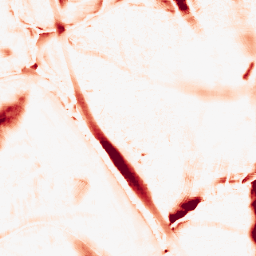
Category: morphological
Decomposition family: morphological_ellipse
Decomposition parameters: operation: opening
width: 30
height: 50
Upsampling method: sinc_blackman
Upsampling parameters: scale: 8
kernel_size: 16
Upsampling scale: 8